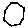
Label: hexagon